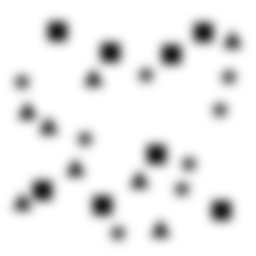
Squares: 8
Triangles: 8
Stars: 8
Total shapes: 24